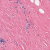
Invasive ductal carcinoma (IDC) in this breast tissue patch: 0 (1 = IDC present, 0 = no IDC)